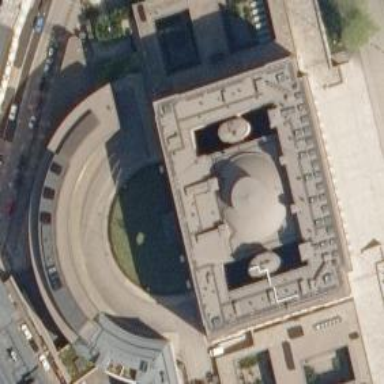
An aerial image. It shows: Governmental building visited as tourist attraction. This building belongs to the parliament.